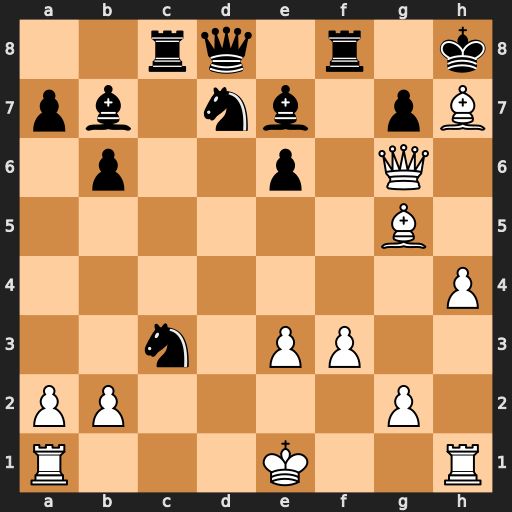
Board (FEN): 2rq1r1k/pb1nb1pB/1p2p1Q1/6B1/7P/2n1PP2/PP4P1/R3K2R
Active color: w
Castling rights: KQ
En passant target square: -
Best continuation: Qh5 Bxf3 gxf3 Bxg5 hxg5 Qxg5 Qxg5